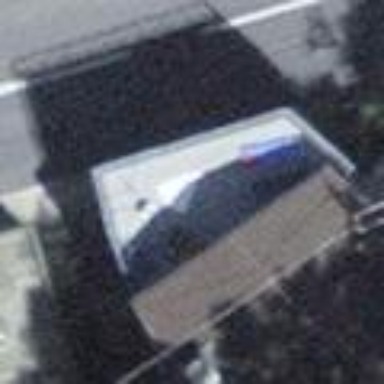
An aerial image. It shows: Building housing fuel station.